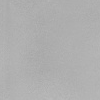
Atmospheric dust classification: dusty